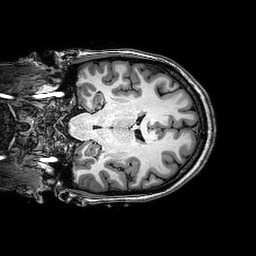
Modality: T1w
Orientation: coronal
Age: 22
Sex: female
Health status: healthy
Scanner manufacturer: philips
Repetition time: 0.00825 s
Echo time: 0.0038 s